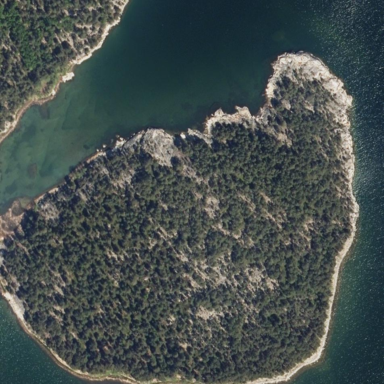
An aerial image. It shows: Islet located along the natural coastline.